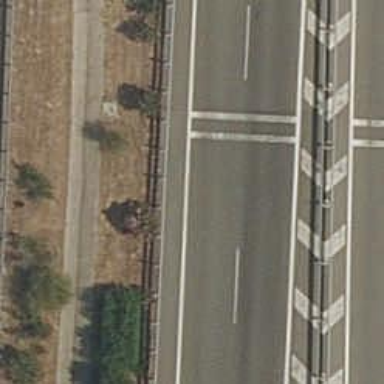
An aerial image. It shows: Rumble strip for traffic calming.